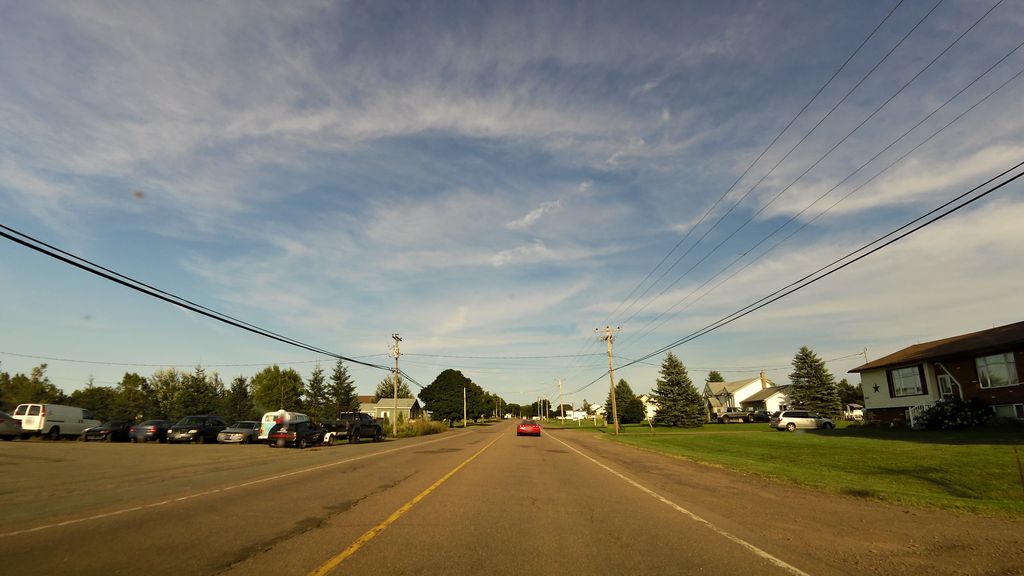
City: charlottetown